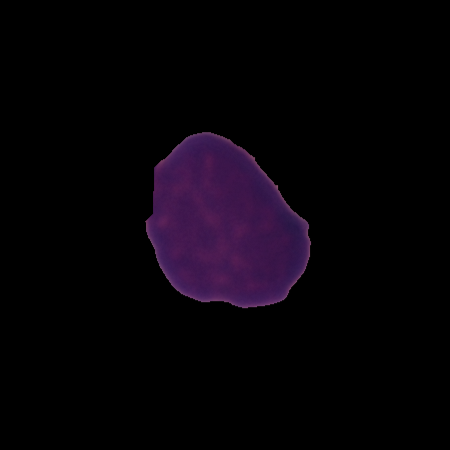
Label: healthy